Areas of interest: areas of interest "Shitianwei Logistics Co., Ltd."
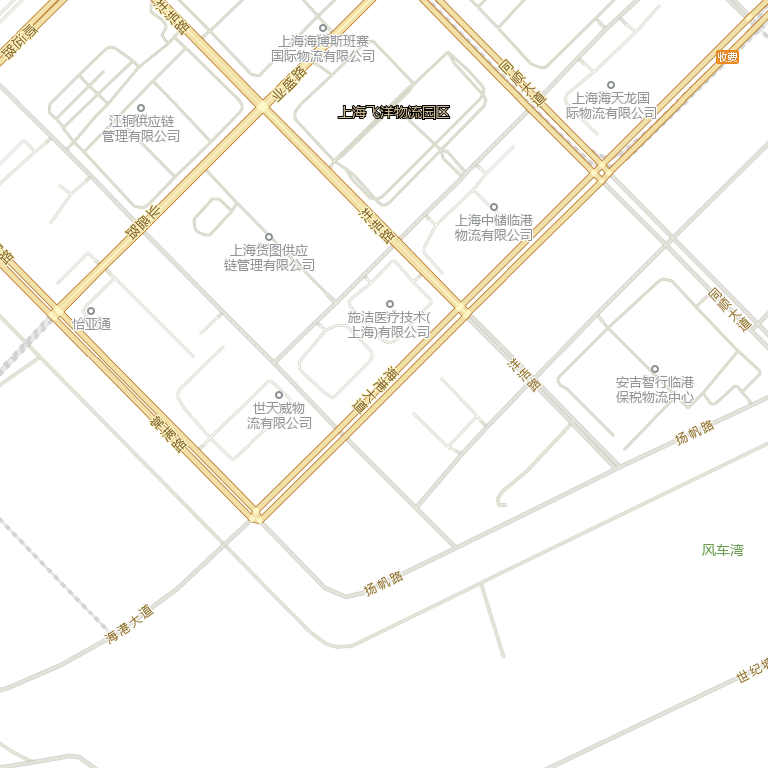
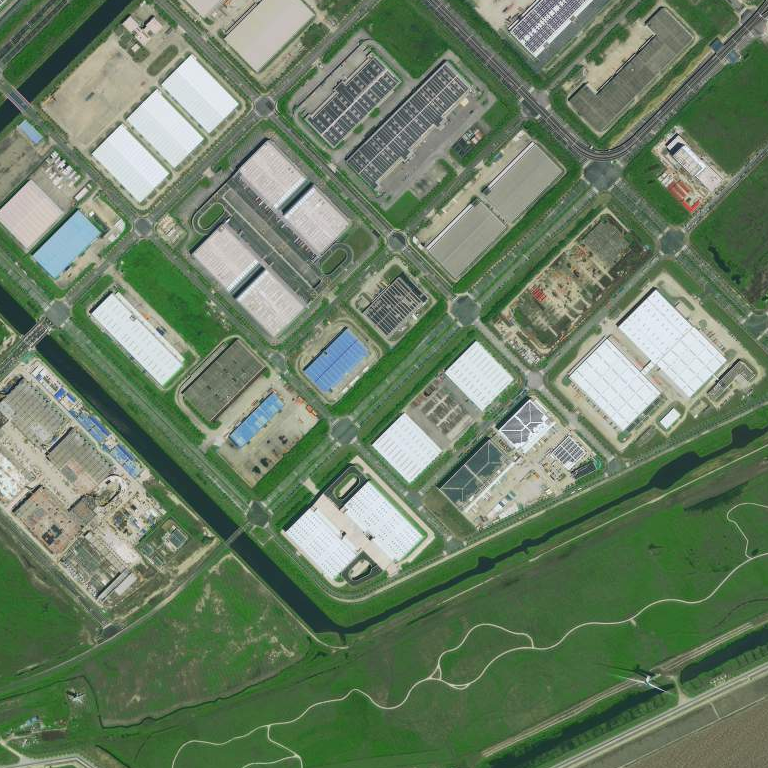